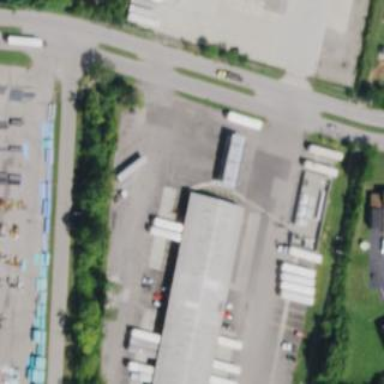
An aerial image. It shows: Industrial building used for logistics.